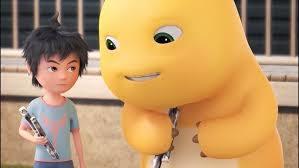
Label: nailong